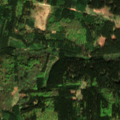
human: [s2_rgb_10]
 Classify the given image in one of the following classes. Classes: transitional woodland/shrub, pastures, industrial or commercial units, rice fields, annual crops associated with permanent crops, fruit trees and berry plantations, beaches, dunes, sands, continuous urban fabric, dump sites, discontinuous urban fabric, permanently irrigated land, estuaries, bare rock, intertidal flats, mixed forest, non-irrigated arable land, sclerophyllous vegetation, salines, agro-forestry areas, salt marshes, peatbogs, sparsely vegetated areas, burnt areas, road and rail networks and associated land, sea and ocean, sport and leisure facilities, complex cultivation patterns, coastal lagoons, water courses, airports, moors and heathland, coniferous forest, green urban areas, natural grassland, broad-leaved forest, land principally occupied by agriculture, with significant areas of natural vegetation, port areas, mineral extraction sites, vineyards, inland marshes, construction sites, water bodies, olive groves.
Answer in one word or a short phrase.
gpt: coniferous forest, mixed forest